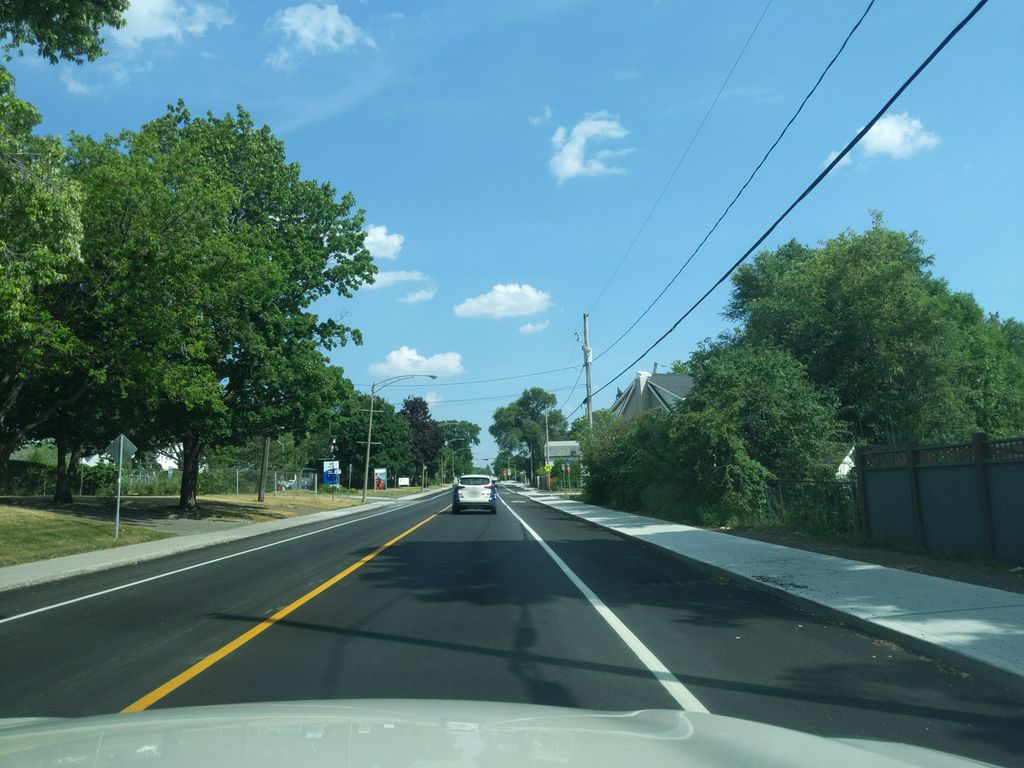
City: ottawa-gatineau